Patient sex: M
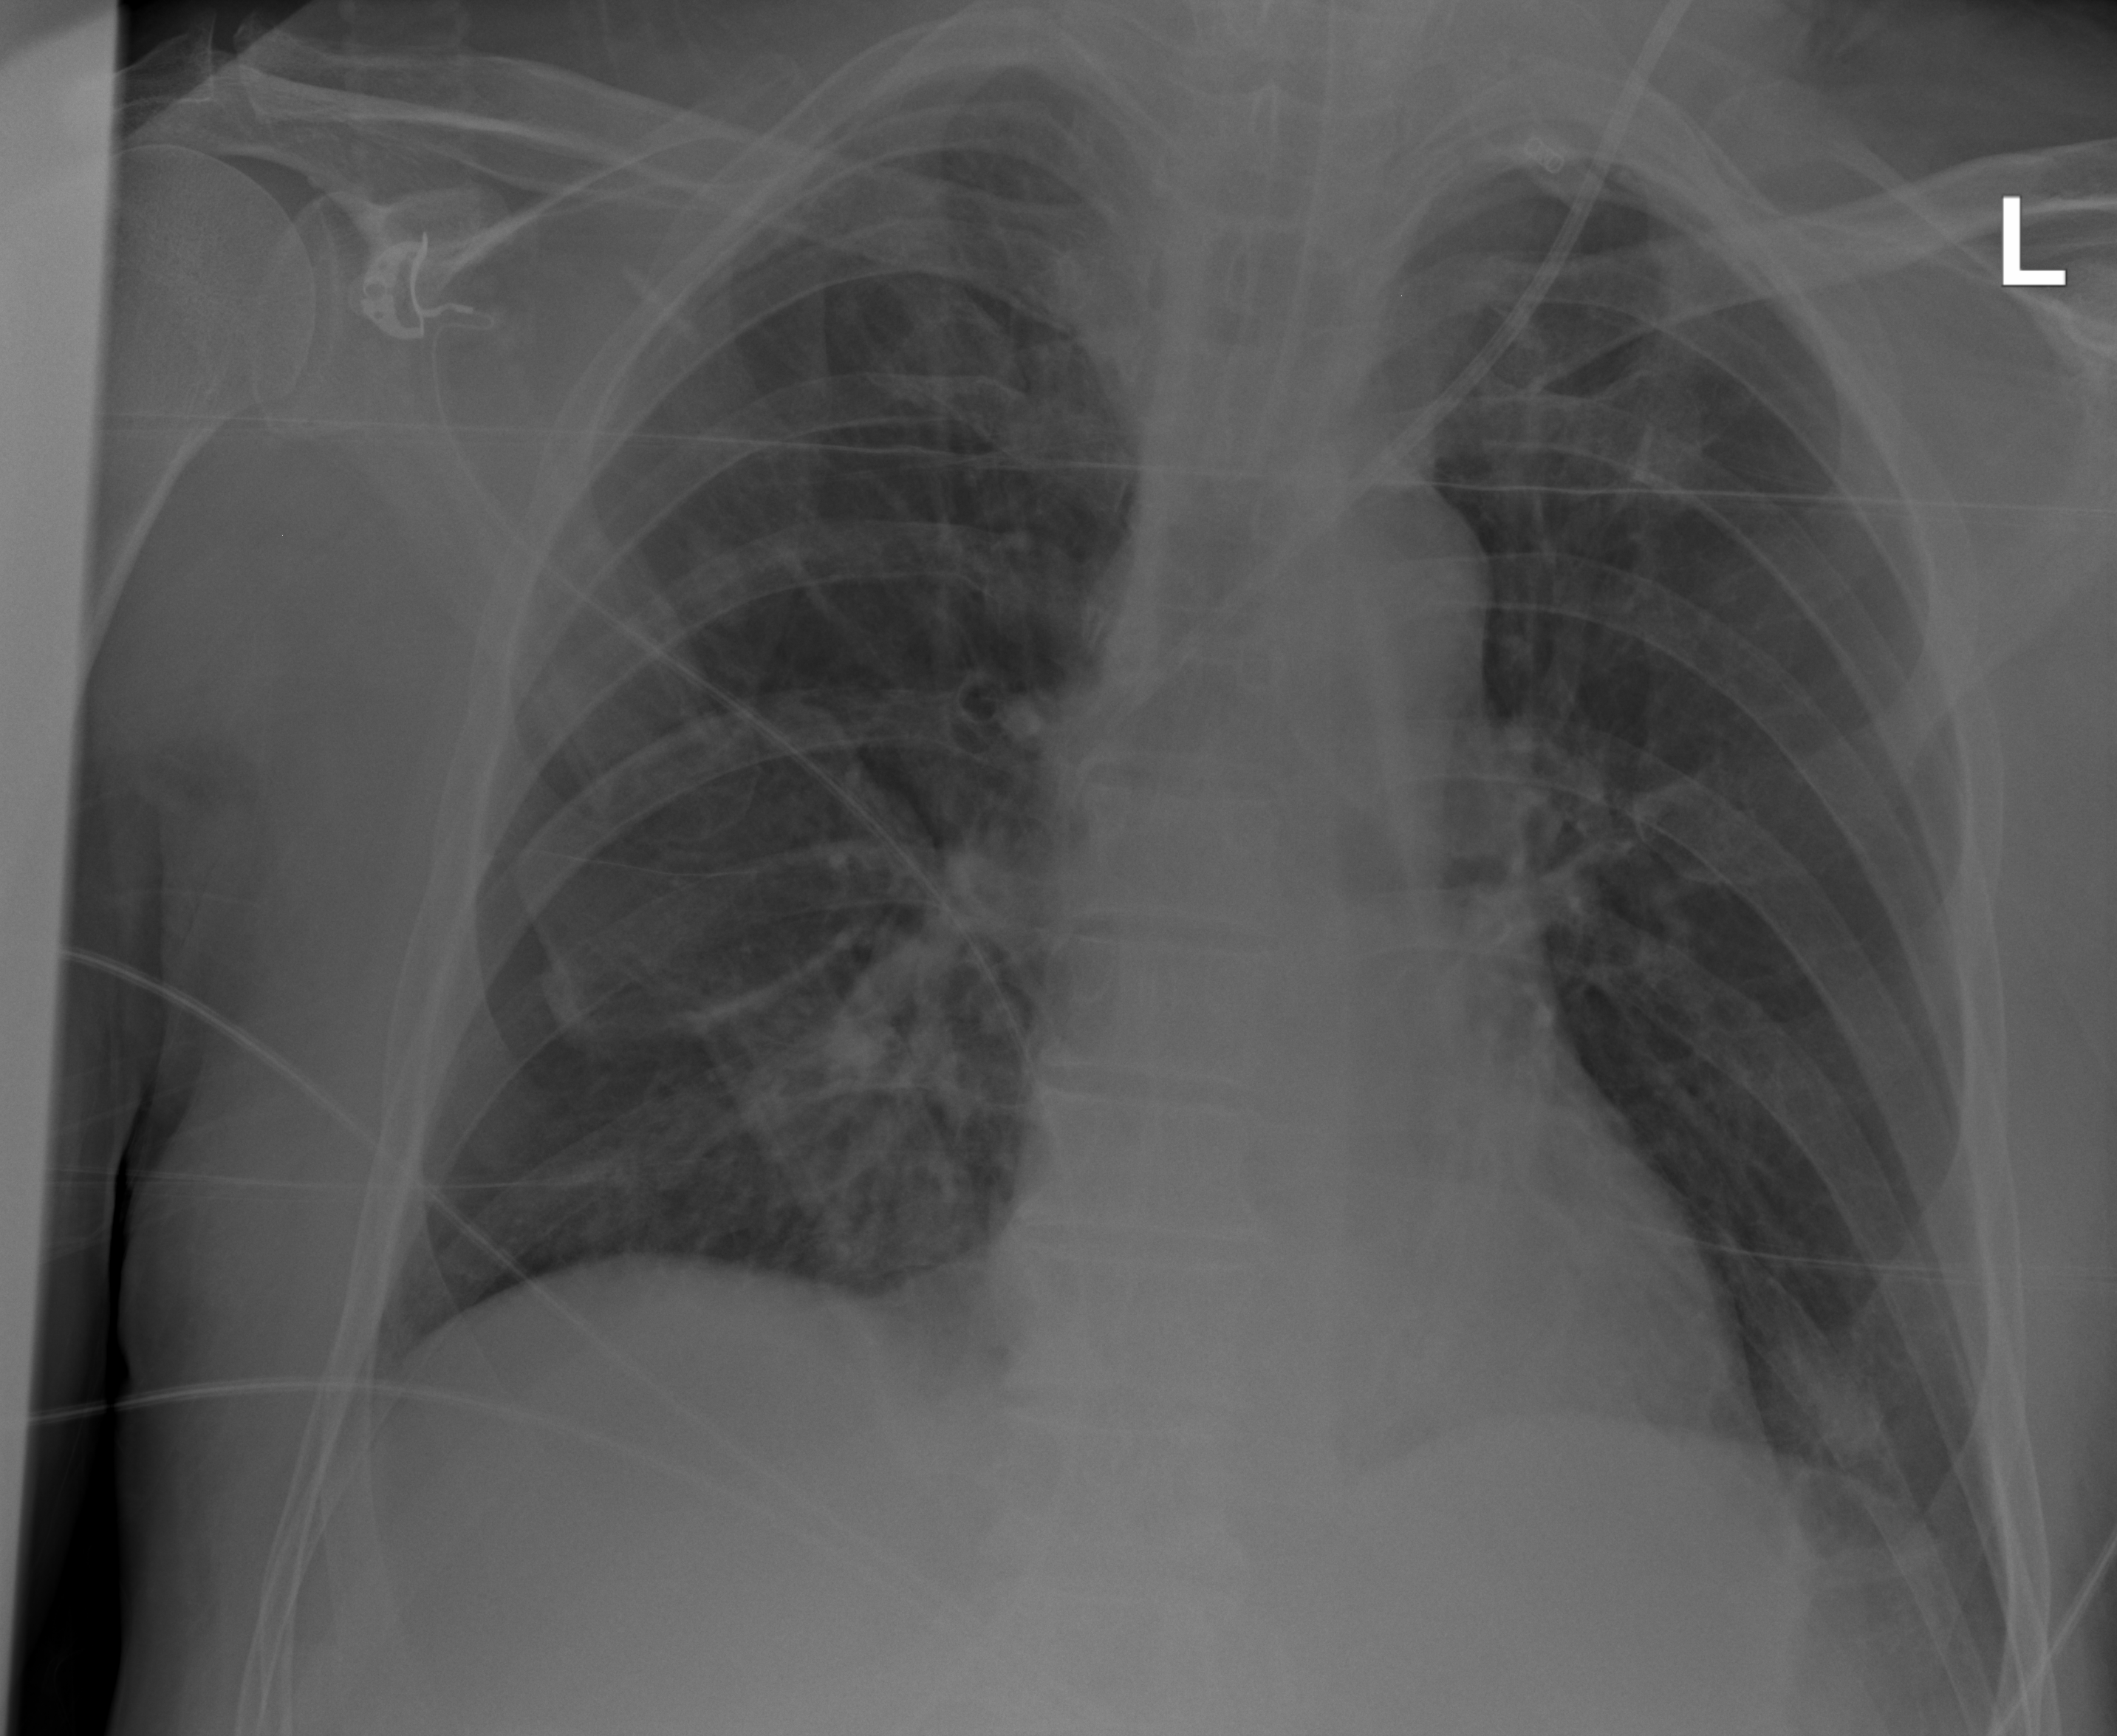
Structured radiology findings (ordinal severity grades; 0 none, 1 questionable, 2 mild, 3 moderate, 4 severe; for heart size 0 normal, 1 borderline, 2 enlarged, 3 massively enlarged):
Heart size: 0
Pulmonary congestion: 0
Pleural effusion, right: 0
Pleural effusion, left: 0
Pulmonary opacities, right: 2
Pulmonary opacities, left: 0
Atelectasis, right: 2
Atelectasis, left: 2